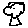
Label: tree